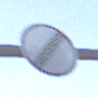
Verkehrszeichen: EndeSaemtlicherBegrenzungen
Umgebung: Outdoor, Nature
Tageszeit: SunriseSunset
Wetter: PartlyCloudy
Licht: Natural
Jahreszeit: NotSpecified
Kontrast: HighContrast